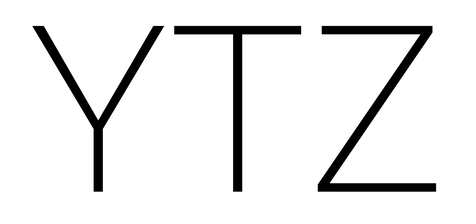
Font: Roboto_ExtraLight